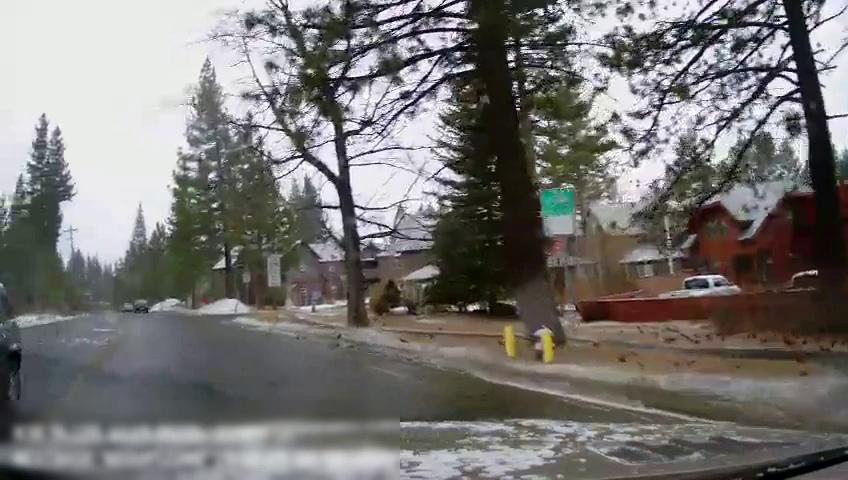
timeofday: Day
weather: Snowy
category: Drivable Space
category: Vehicles | Truck
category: Vehicles | Car
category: Vehicles | SUV
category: Vehicles | SUV
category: Traffic | Signs
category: Traffic | Signs